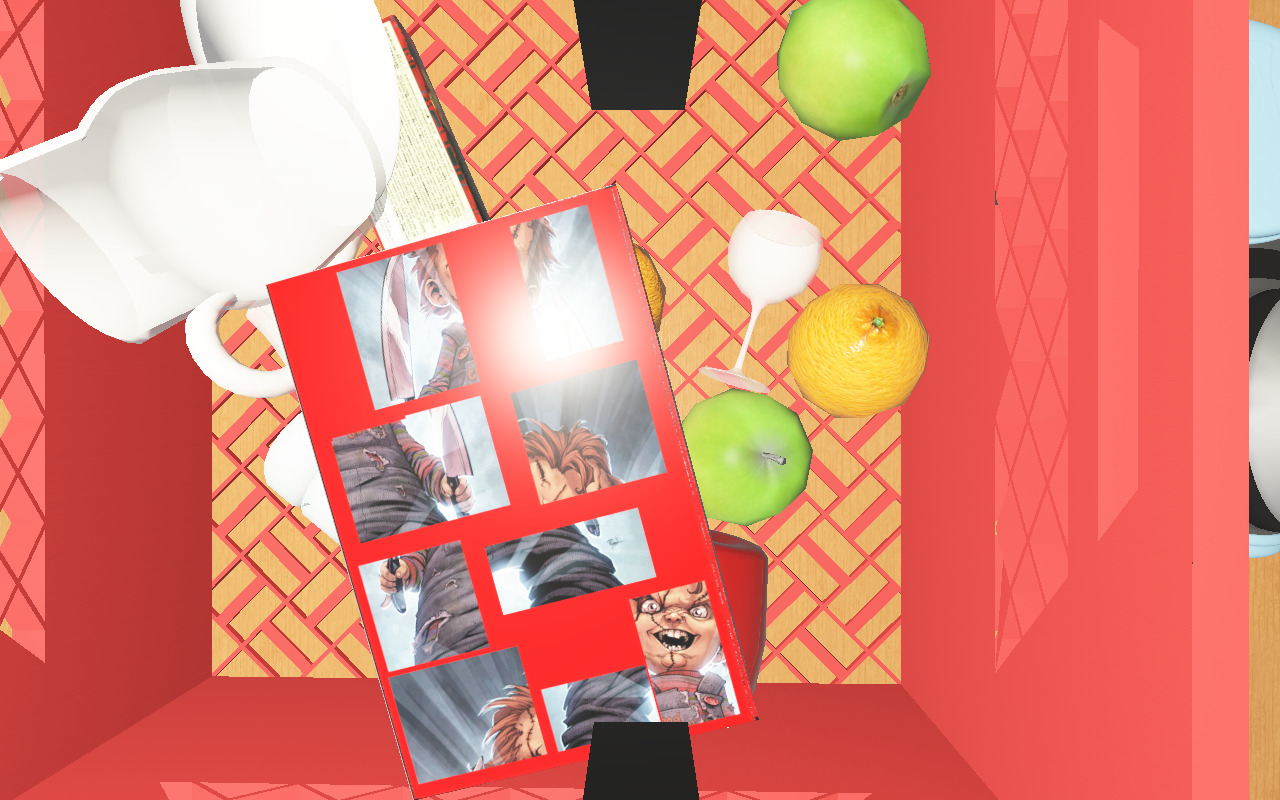
Objects in the scene:
water bottle
apple
apple
orange
orange
spoon
glass
jam jar
cereal box
biscuit box